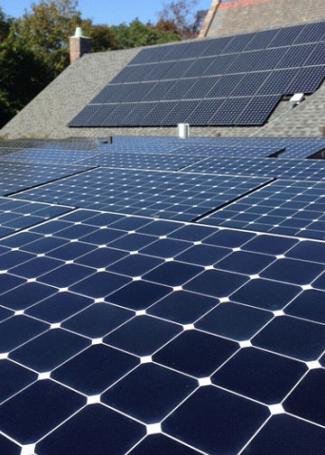
Label: Clean